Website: home-depot
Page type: delivery-shipping
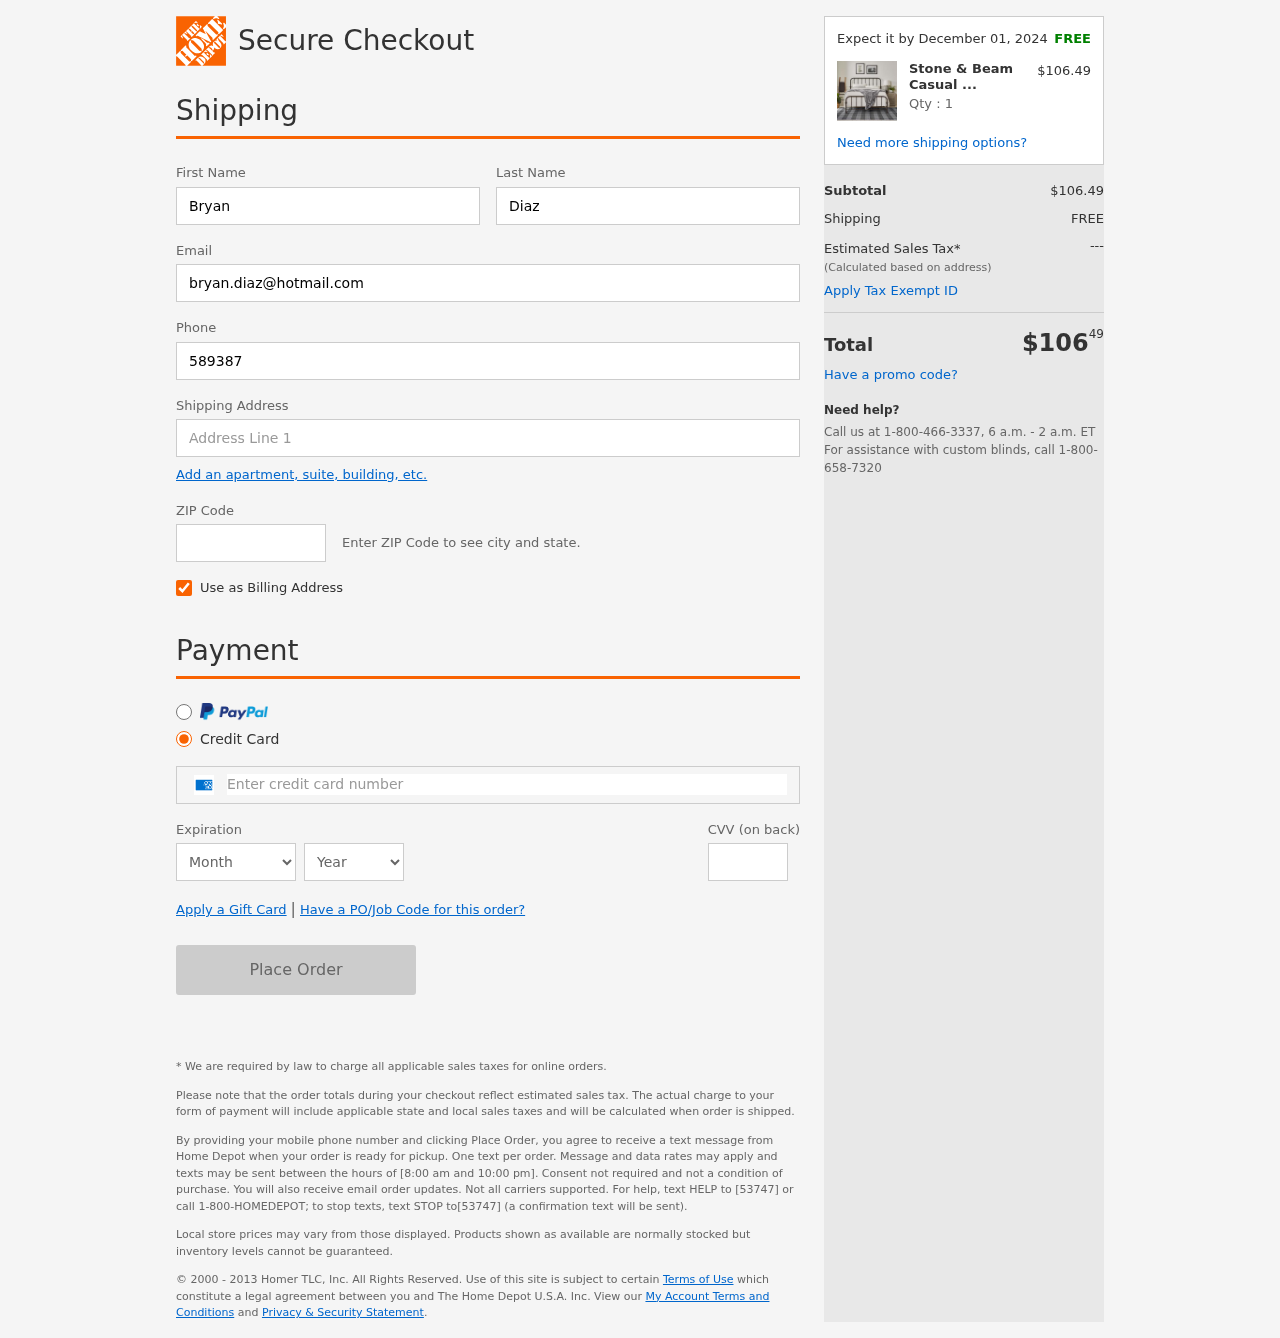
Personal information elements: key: PII_CARD_CVV
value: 5387
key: PII_CARD_EXPIRY_MONTH
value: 06
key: PII_CARD_EXPIRY_YEAR
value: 30
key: PII_CARD_NUMBER
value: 3737 5029 2578 068
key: PII_EMAIL
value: bryan.diaz@hotmail.com
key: PII_FIRSTNAME
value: Bryan
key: PII_LASTNAME
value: Diaz
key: PII_PHONE
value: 5893875647
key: PII_POSTCODE
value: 38965
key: PII_STREET
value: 51115 Beverly Summit Suite 195
Product elements: key: PRODUCT1_NAME
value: Stone & Beam Casual Plaid Rug
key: PRODUCT1_PRICE
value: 106.49
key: PRODUCT1_QUANTITY
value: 1
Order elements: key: ORDER_DELIVERY_DATE
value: Expect it by December 01, 2024
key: ORDER_SUBTOTAL
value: $106.49
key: ORDER_SHIPPING_COST
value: FREE
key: ORDER_TOTAL
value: $10649